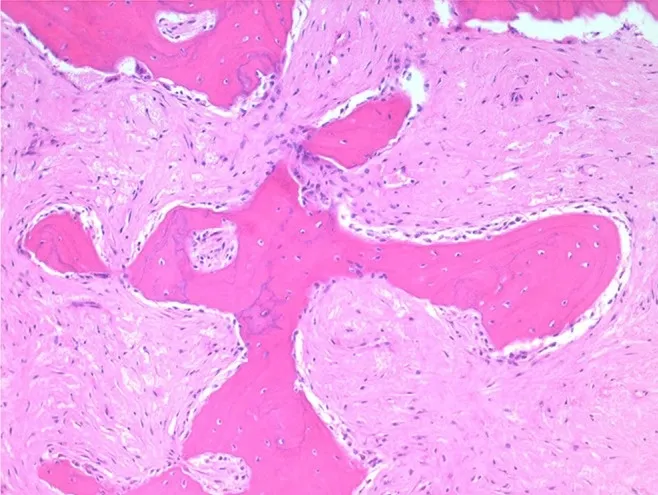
Mandibular mass, roe deer; embedding the bony spicules were streams and bundles of spindled cells supported by an abundant eosinophilic matrix; H&E stain.
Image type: pathology (h&e)